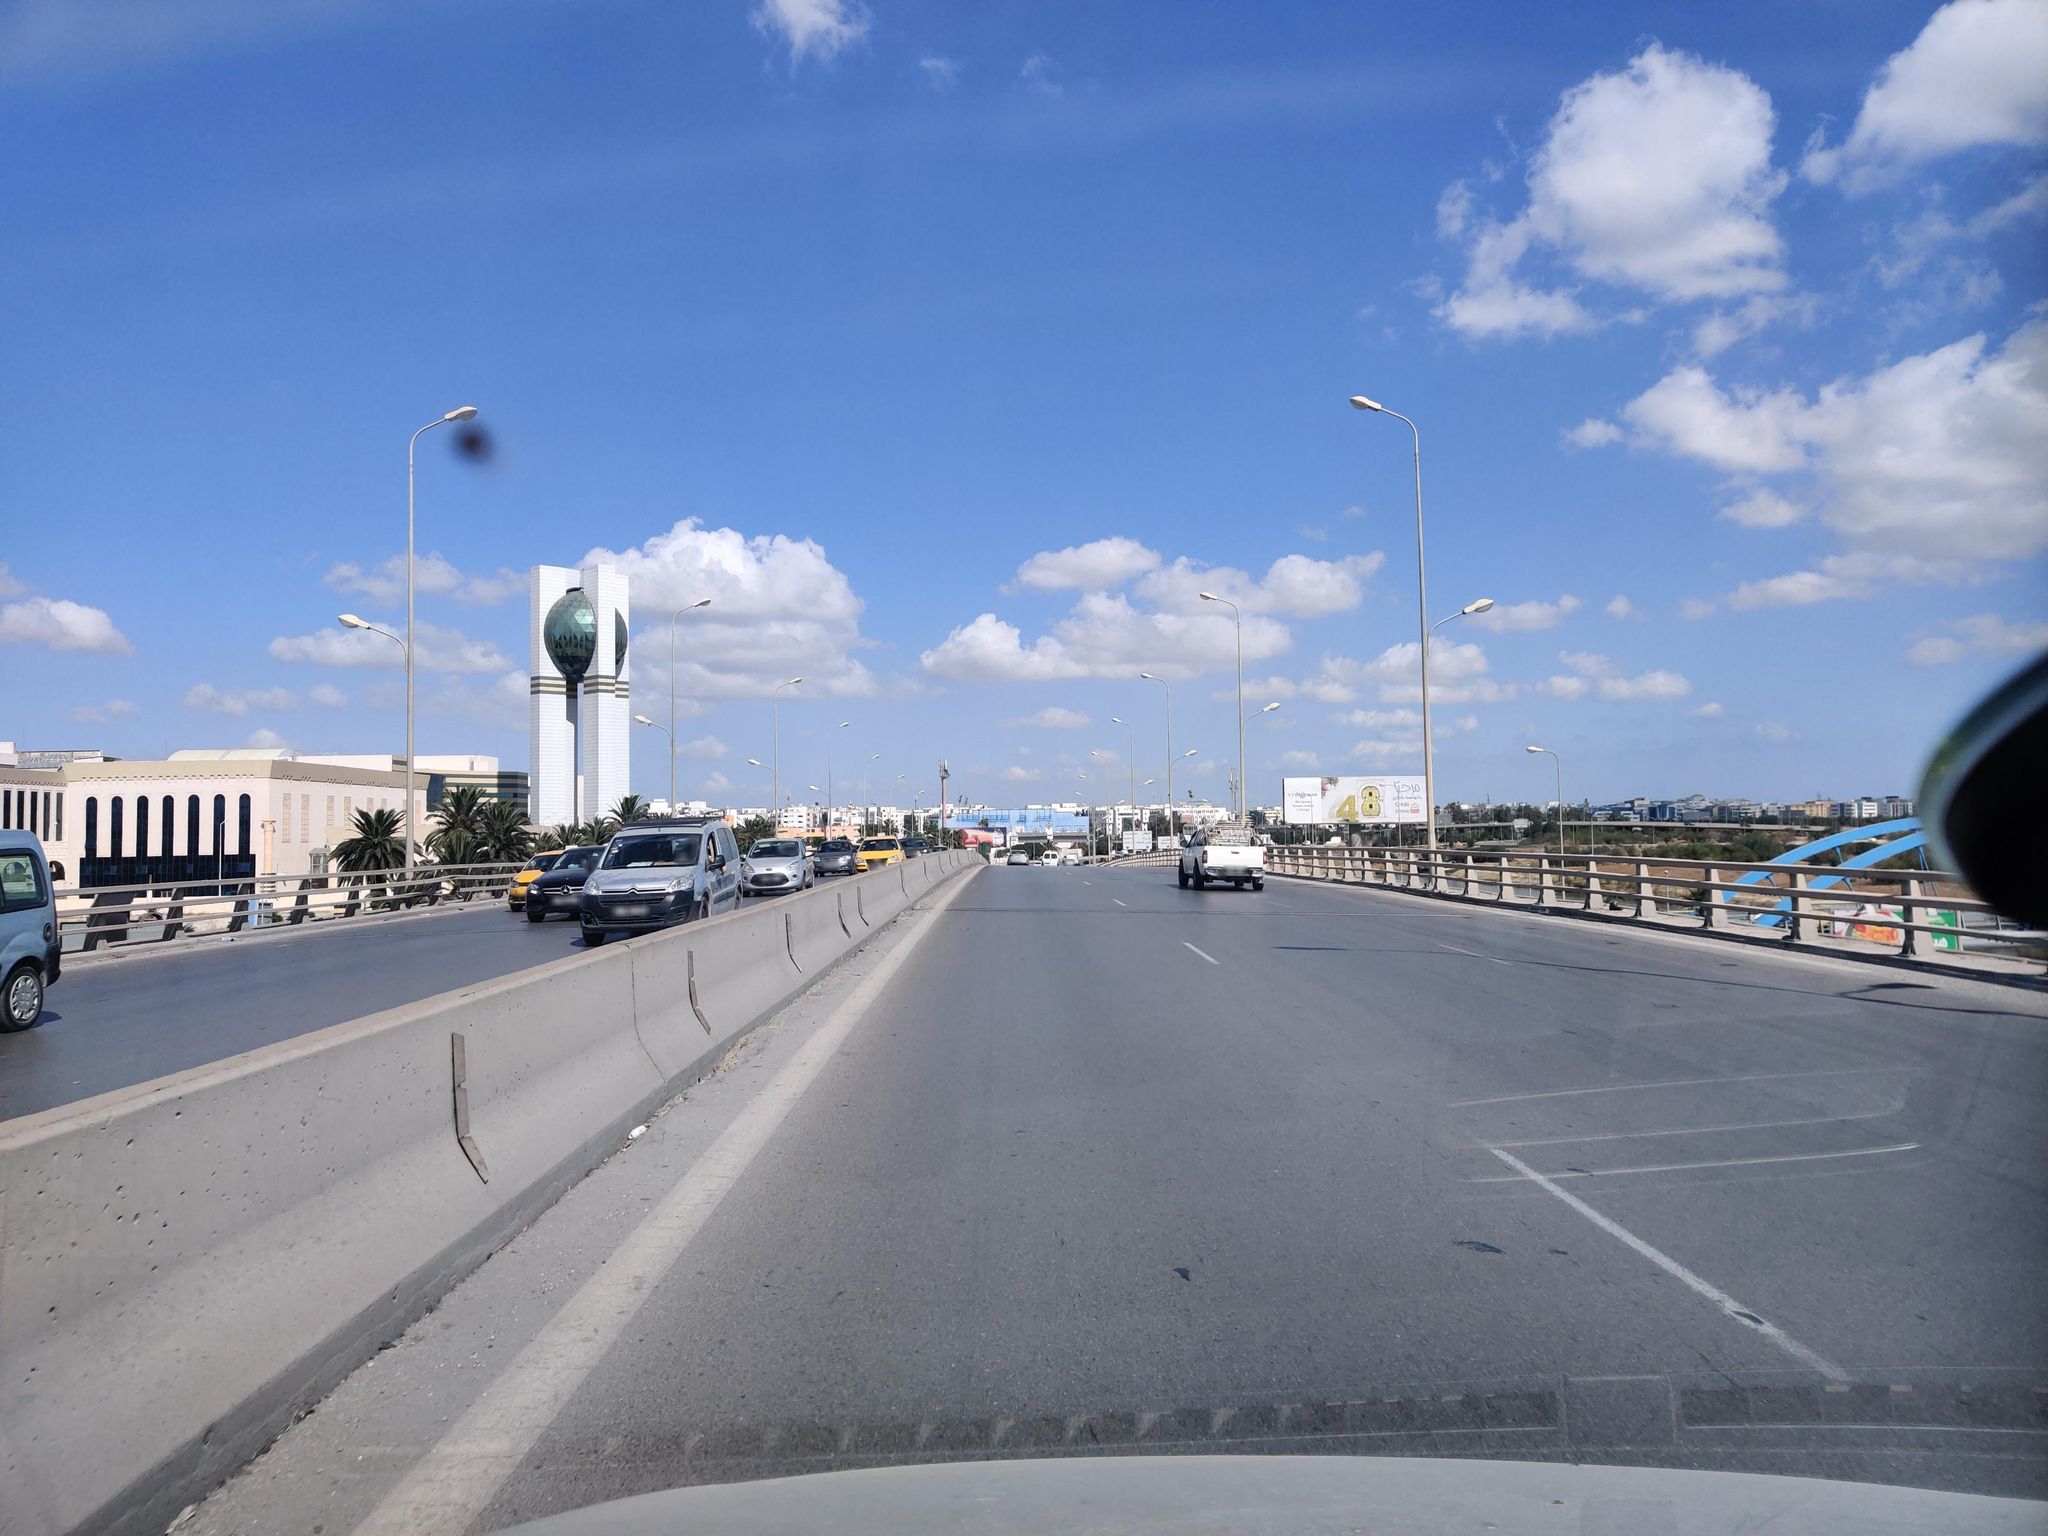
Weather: clear
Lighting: day
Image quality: good
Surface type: cycling surface
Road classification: motorway
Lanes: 4
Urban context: urban centre
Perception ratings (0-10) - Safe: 1.01, Lively: 2.18, Beautiful: 3.94, Boring: 1.81, Depressing: 6.44, Wealthy: 4.89